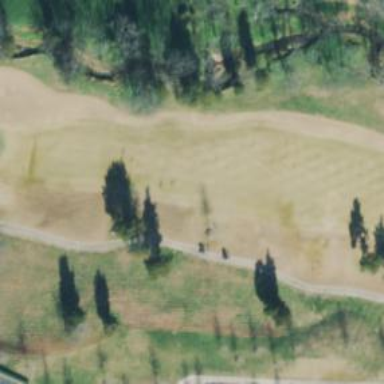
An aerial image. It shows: View of golf hole.